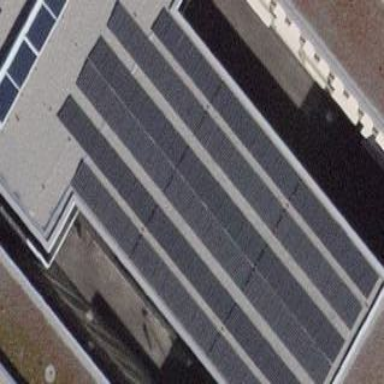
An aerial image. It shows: Solar power generator.